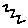
Label: zigzag